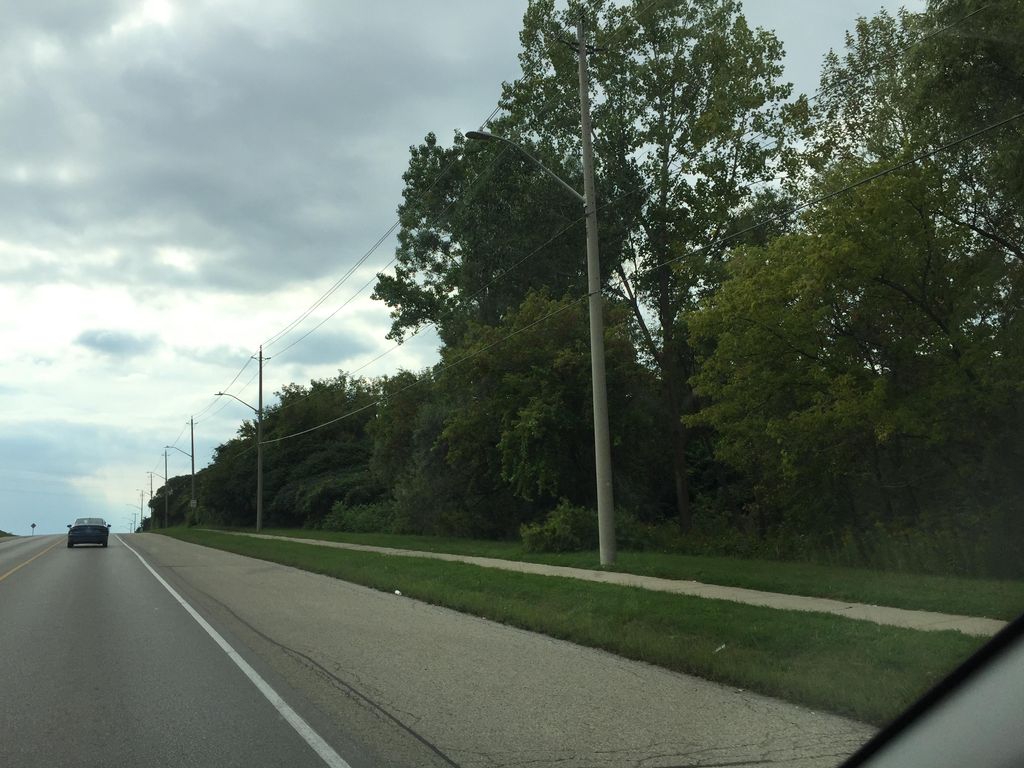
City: kitchener-waterloo